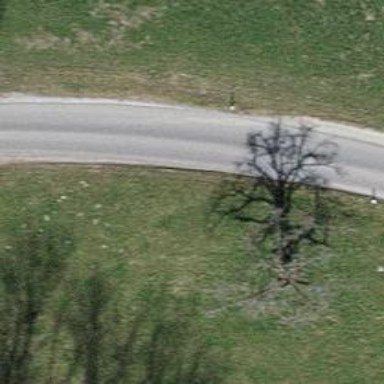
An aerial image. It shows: Unclassified road with asphalt surface.